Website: home-depot
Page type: cart
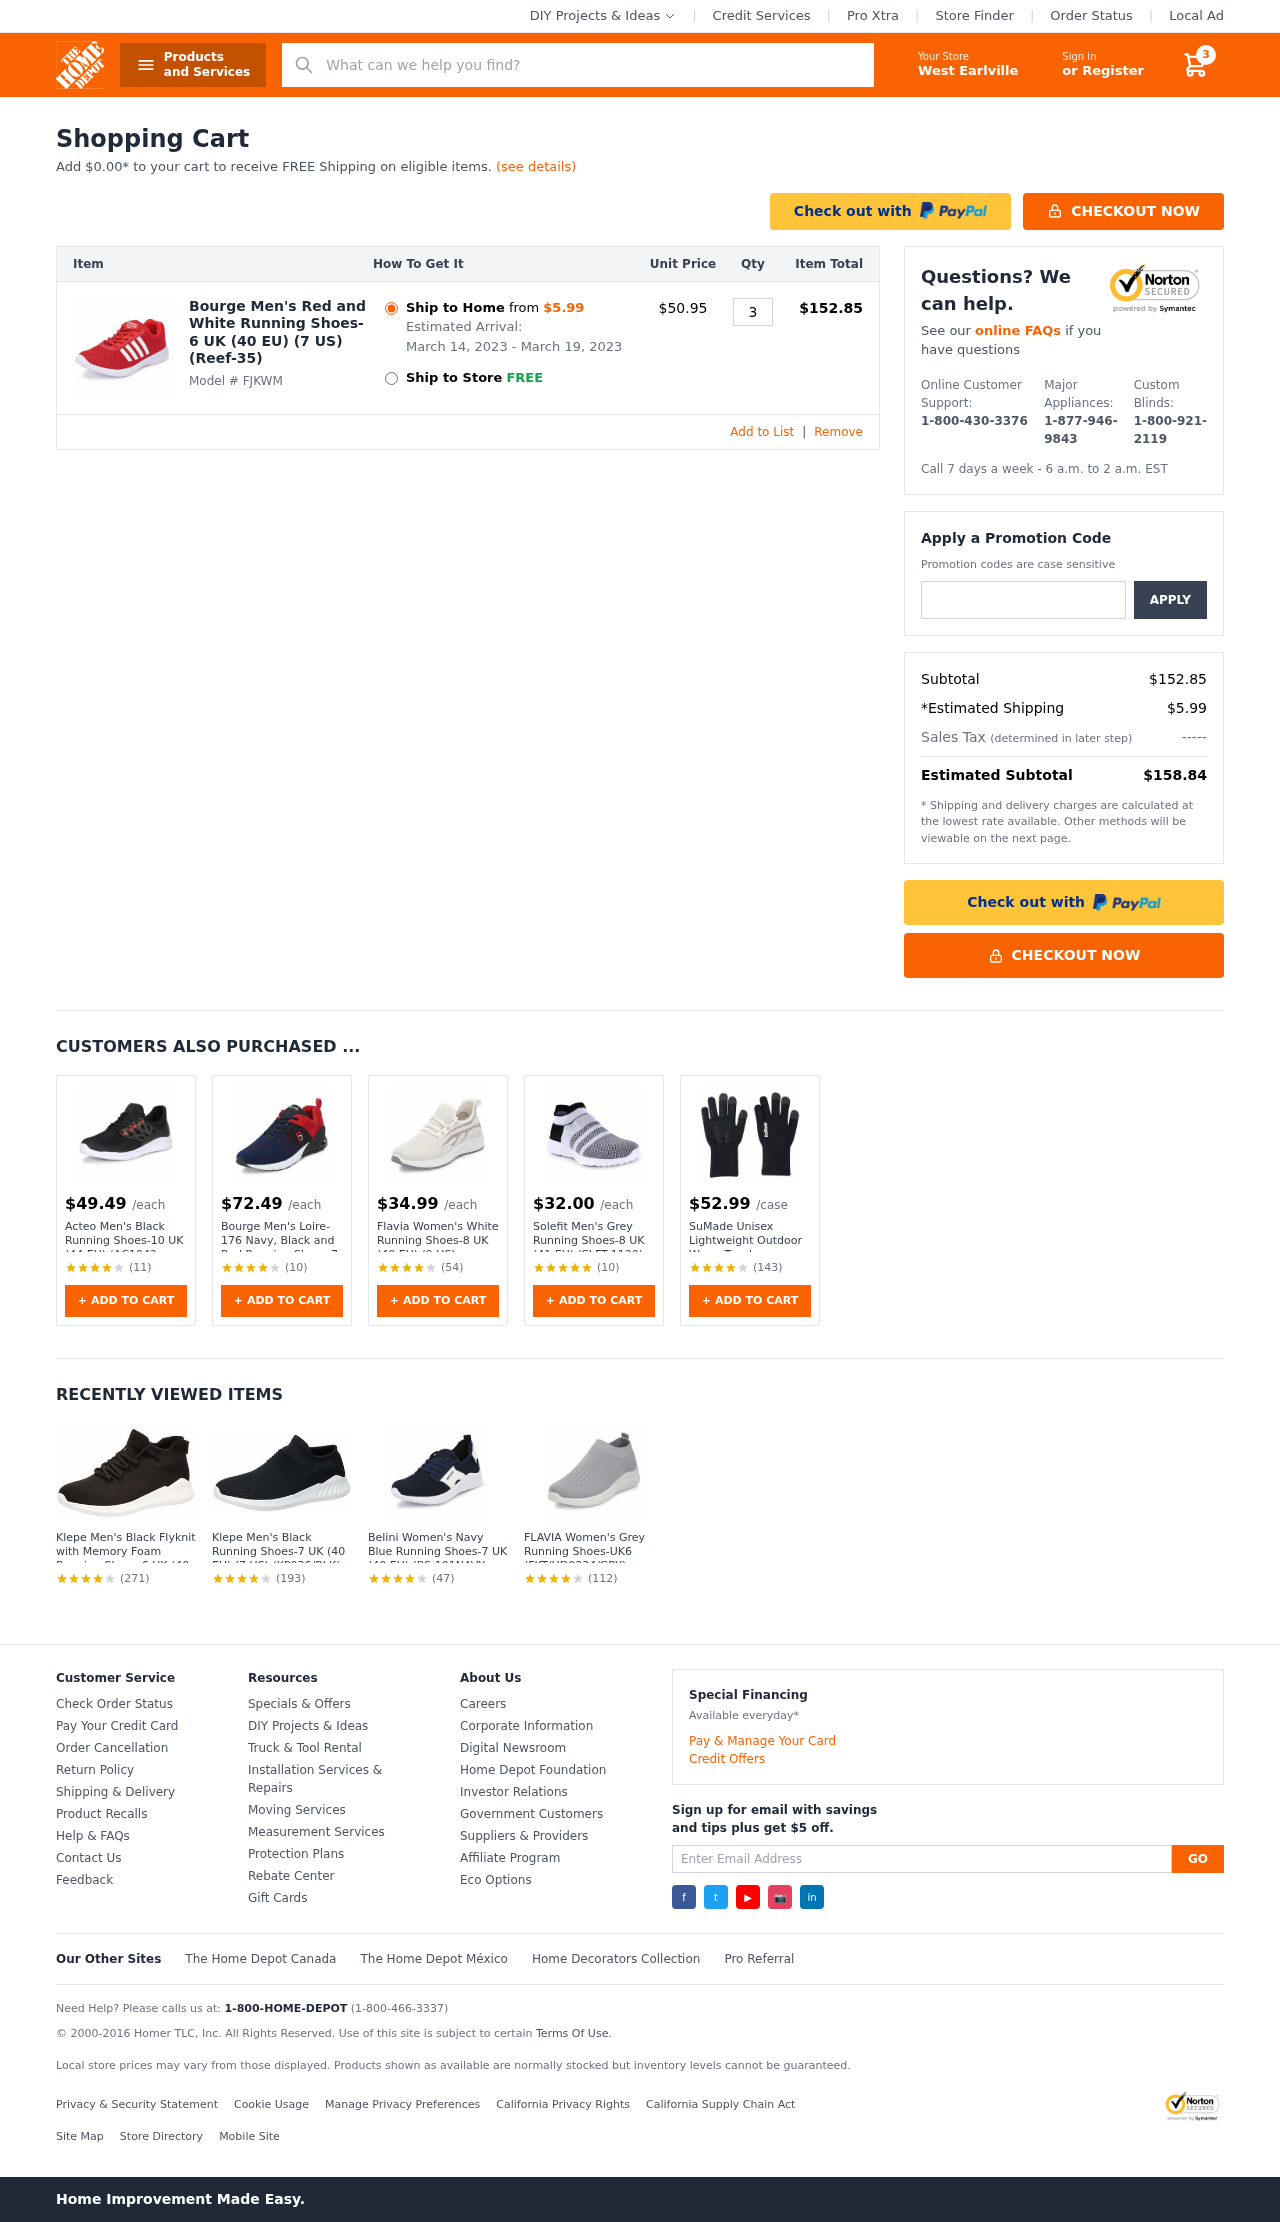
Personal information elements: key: PII_CITY
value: West Earlville
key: PII_PROMO_CODE
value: DEAL4784
Product elements: key: PRODUCT1_NAME
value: Bourge Men's Red and White Running Shoes-6 UK (40 EU) (7 US) (Reef-35)
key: PRODUCT1_PRICE
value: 50.95
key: PRODUCT1_QUANTITY
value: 3
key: PRODUCT2_PRICE
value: $49.49
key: PRODUCT2_NAME
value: Acteo Men's Black Running Shoes-10 UK (44 EU) (AC1042-Black)
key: PRODUCT2_NUM_RATINGS
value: (11)
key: PRODUCT3_PRICE
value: $72.49
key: PRODUCT3_NAME
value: Bourge Men's Loire-176 Navy, Black and Red Running Shoes-7 UK (41 EU) (8 US) (Loire-176-07)
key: PRODUCT3_NUM_RATINGS
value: (10)
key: PRODUCT4_PRICE
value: $34.99
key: PRODUCT4_NAME
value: Flavia Women's White Running Shoes-8 UK (40 EU) (9 US) (FKT/SP020/WHT)
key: PRODUCT4_NUM_RATINGS
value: (54)
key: PRODUCT5_PRICE
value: $32.00
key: PRODUCT5_NAME
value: Solefit Men's Grey Running Shoes-8 UK (41 EU) (SLFT-1120)
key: PRODUCT5_NUM_RATINGS
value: (10)
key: PRODUCT6_PRICE
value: $52.99
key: PRODUCT6_NAME
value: SuMade Unisex Lightweight Outdoor Warm Touchscreen Waterproof Windproof Running Driving Cycling Clim
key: PRODUCT6_NUM_RATINGS
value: (143)
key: PRODUCT7_NAME
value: Klepe Men's Black Flyknit with Memory Foam Running Shoes-6 UK (40 EU) (7 US) (KP0331/BLK)
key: PRODUCT7_NUM_RATINGS
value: (271)
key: PRODUCT8_NAME
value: Klepe Men's Black Running Shoes-7 UK (40 EU) (7 US) (KP036/BLK)
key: PRODUCT8_NUM_RATINGS
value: (193)
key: PRODUCT9_NAME
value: Belini Women's Navy Blue Running Shoes-7 UK (40 EU) (BS 101NAVY BLUE7)
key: PRODUCT9_NUM_RATINGS
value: (47)
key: PRODUCT10_NAME
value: FLAVIA Women's Grey Running Shoes-UK6 (FKT/HD0234/GRY)
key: PRODUCT10_NUM_RATINGS
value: (112)
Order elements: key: ORDER_NUM_ITEMS
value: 3
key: AMOUNT_TO_FREE_SHIPPING
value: $0.00
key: ORDER_SHIPPING_DATE
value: March 14, 2023
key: ORDER_DELIVERY_DATE
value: March 19, 2023
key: ORDER_ITEM_TOTAL
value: $152.85
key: ORDER_SUBTOTAL
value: $152.85
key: ORDER_SHIPPING_COST
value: $5.99
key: ORDER_TOTAL
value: $158.84
Search elements: key: HEADER_SEARCH
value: What can we help you find?